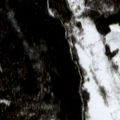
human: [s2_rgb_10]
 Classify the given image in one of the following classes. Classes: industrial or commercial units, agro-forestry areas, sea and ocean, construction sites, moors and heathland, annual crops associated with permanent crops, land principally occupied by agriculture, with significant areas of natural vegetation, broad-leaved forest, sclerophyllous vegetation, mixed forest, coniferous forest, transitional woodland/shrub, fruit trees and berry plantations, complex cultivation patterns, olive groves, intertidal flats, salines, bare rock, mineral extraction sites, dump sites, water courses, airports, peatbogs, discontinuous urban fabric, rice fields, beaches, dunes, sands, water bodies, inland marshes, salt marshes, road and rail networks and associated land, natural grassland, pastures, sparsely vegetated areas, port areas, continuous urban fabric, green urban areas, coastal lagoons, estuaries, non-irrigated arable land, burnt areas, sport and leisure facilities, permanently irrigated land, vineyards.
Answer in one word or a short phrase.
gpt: coniferous forest, mixed forest, transitional woodland/shrub